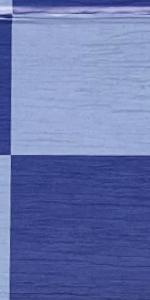
Label: Empty